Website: macys
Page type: gifting
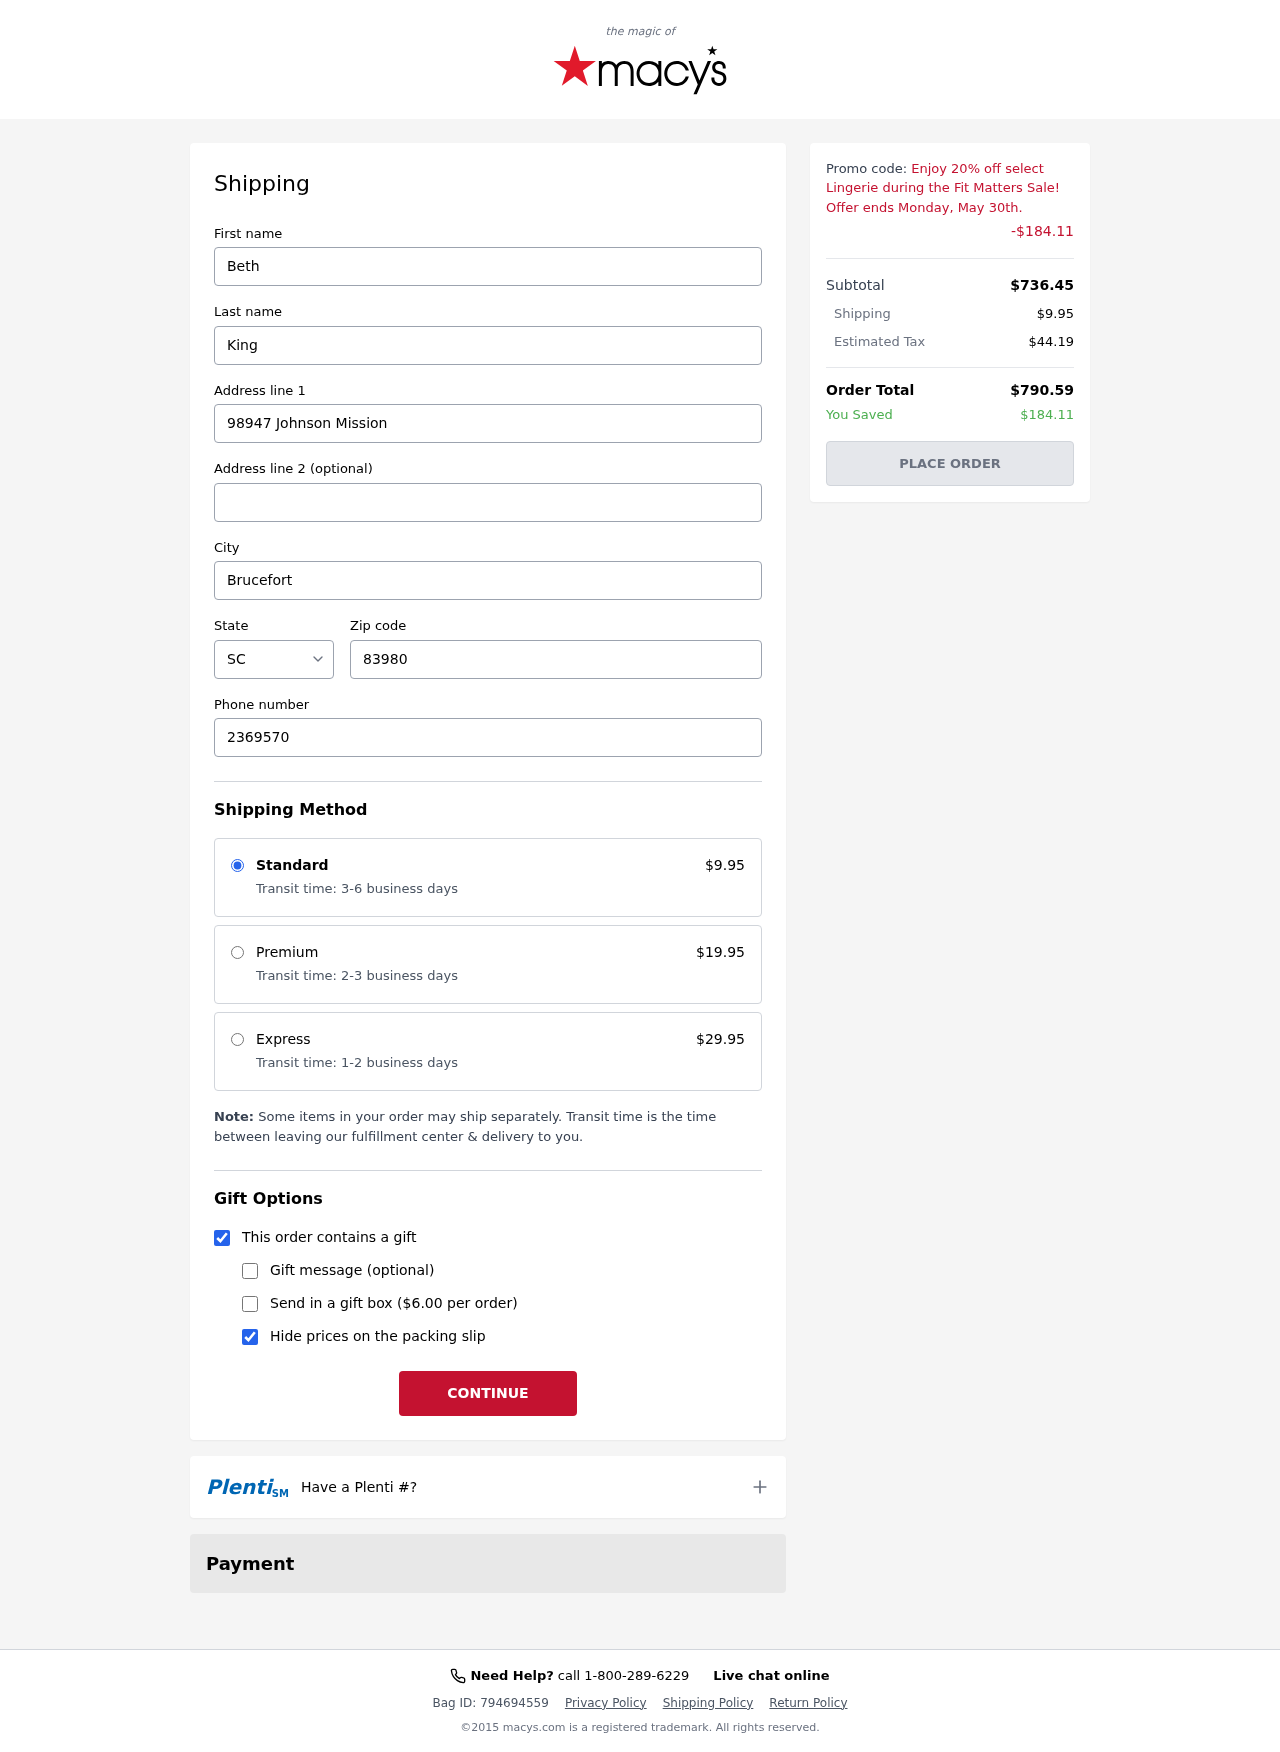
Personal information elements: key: PII_CITY
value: Brucefort
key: PII_FIRSTNAME
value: Beth
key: PII_LASTNAME
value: King
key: PII_PHONE
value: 2369570053
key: PII_POSTCODE
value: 83980
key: PII_STATE_ABBR
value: SC
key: PII_STREET
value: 98947 Johnson Mission
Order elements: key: ORDER_SHIPPING_COST
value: $9.95
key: ORDER_DISCOUNT
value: -$184.11
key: ORDER_SUBTOTAL
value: $736.45
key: ORDER_TAX
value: $44.19
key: ORDER_TOTAL
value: $790.59
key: ORDER_SAVINGS
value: $184.11